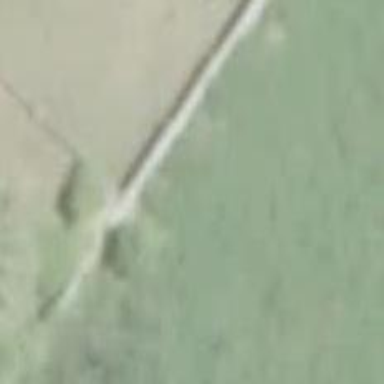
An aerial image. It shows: Fence.